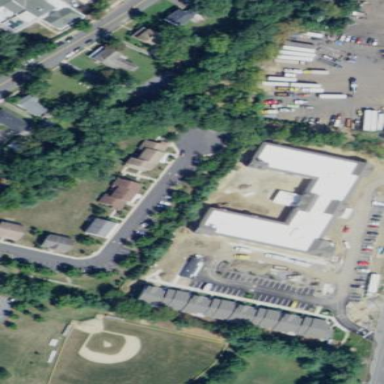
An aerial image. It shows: Street-side parking lot with asphalt surface.